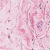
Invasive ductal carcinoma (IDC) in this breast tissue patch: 0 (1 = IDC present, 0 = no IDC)